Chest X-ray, PA view. Patient: 59 years old, sex M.
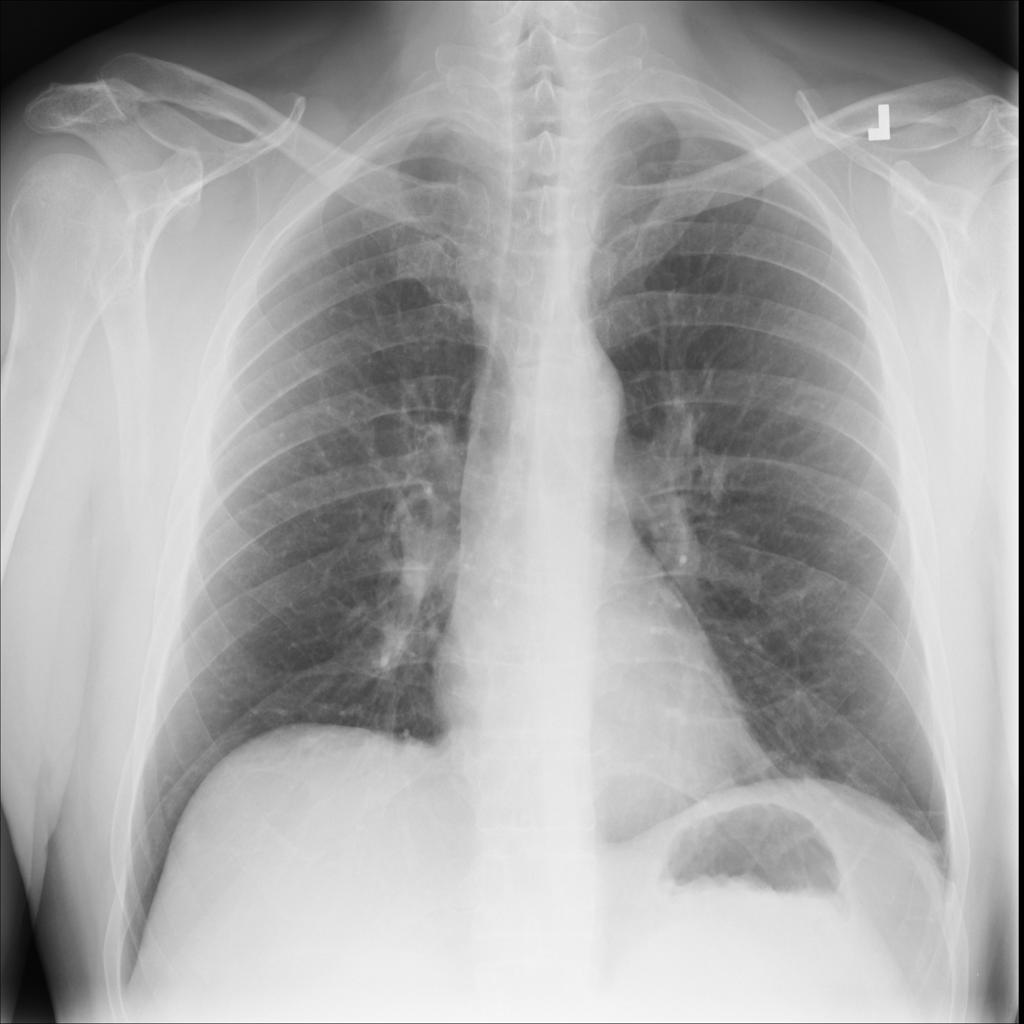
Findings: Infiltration